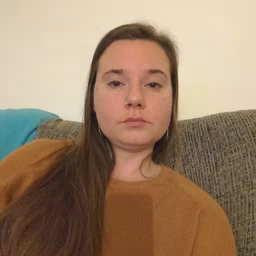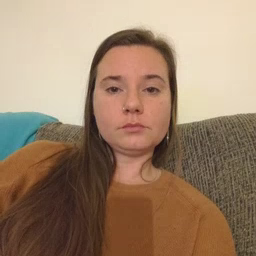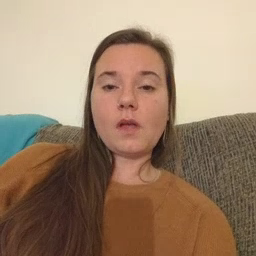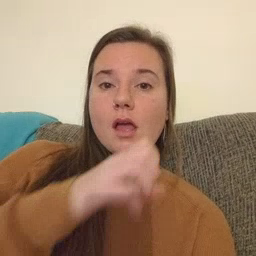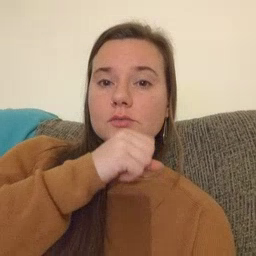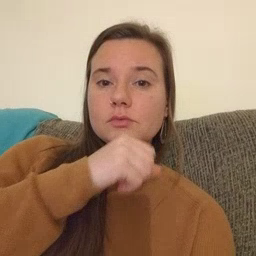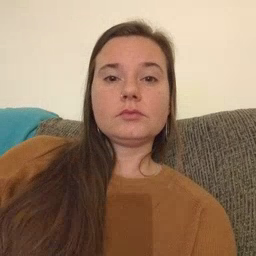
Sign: orange